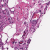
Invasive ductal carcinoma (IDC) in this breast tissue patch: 0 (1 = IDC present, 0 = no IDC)